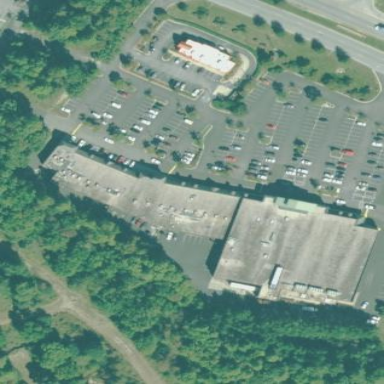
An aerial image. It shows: Commercial building.